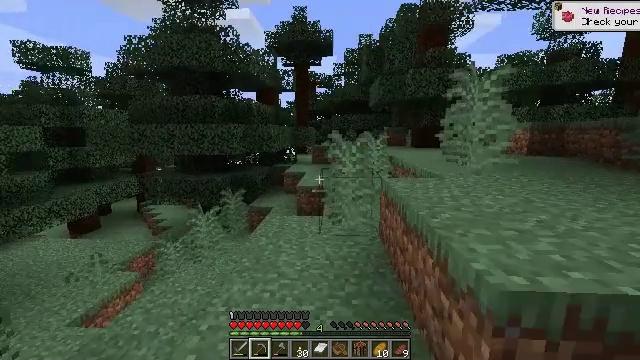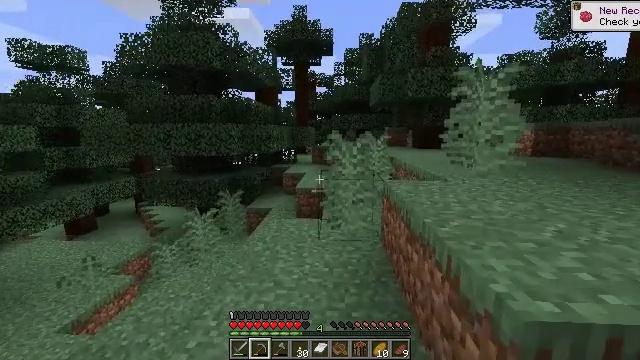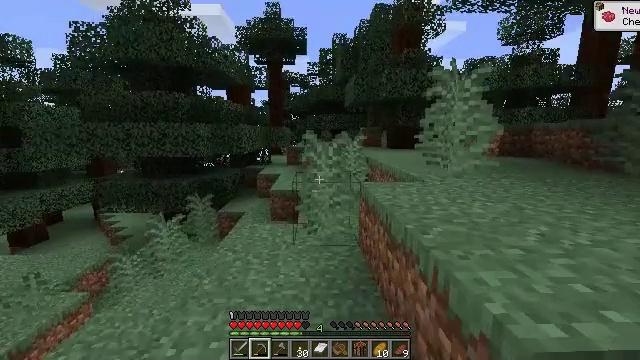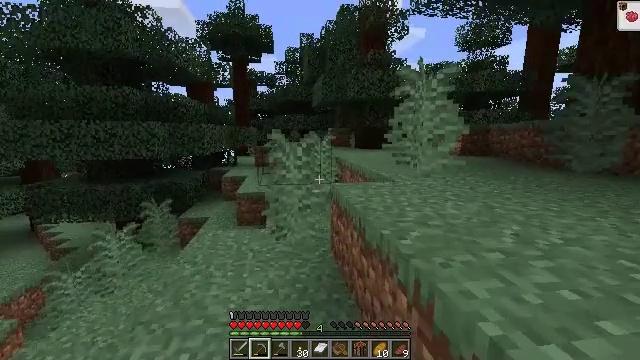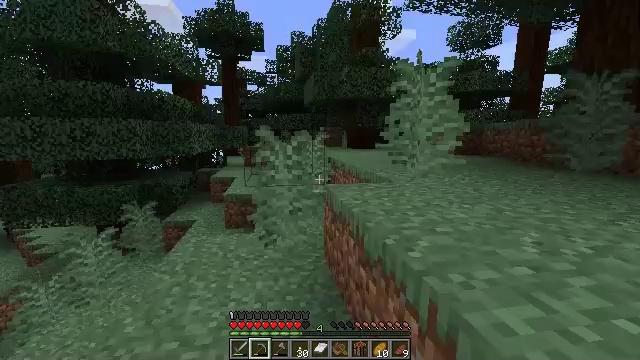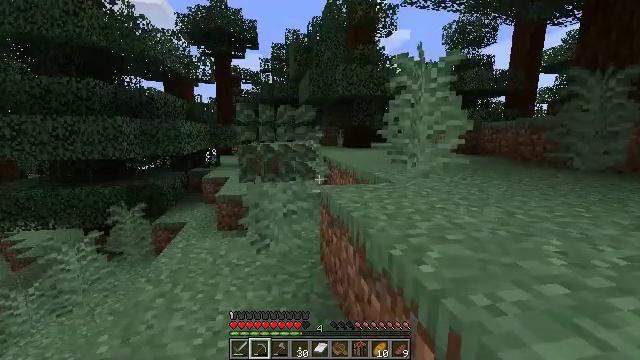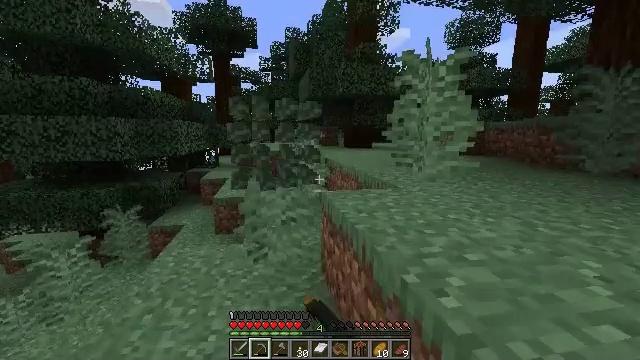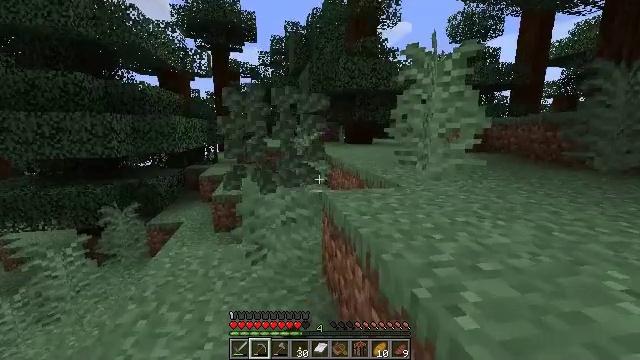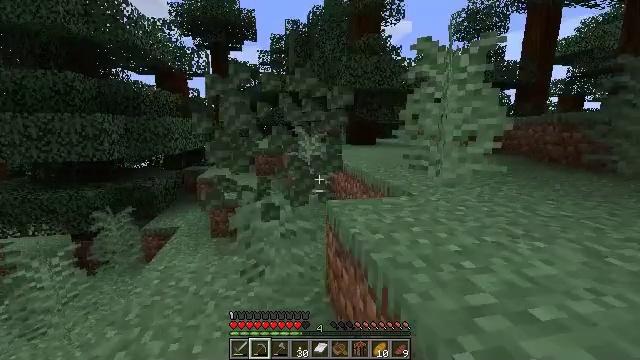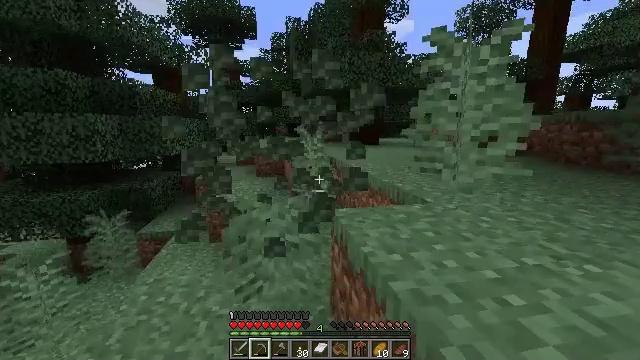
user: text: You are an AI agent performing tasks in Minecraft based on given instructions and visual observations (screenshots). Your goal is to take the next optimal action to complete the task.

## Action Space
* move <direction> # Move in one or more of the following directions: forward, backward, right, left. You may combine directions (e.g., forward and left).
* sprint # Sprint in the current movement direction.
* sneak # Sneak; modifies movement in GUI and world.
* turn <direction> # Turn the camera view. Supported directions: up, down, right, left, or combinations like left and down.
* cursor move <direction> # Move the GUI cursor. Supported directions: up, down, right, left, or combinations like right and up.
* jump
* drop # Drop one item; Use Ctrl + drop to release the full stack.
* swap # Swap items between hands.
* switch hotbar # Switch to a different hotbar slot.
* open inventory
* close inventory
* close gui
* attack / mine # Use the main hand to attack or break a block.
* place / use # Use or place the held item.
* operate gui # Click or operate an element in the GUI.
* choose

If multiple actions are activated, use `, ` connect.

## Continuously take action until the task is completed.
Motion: motion action
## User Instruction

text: Collect the large fern.
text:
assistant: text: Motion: move forward, attack / mine
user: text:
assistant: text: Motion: move forward, turn right
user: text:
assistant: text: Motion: move forward, turn right
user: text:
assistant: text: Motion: move forward, turn right
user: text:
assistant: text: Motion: move forward, turn right, attack / mine
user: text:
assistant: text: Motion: move forward, attack / mine
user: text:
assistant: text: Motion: move forward, attack / mine
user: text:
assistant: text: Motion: move forward
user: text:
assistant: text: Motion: move forward
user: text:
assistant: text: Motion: no_op